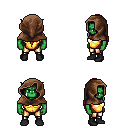
a pixel art fantasy rpg character, male body template, orc, green skin, gold chest armor, gold greaves, ruby red ponytail hairstyle, cloth hood, black shoes, four views (front, back, left, right), 2x2 character sprite sheet, small pixel art, hard edges, no anti-aliasing